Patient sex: M
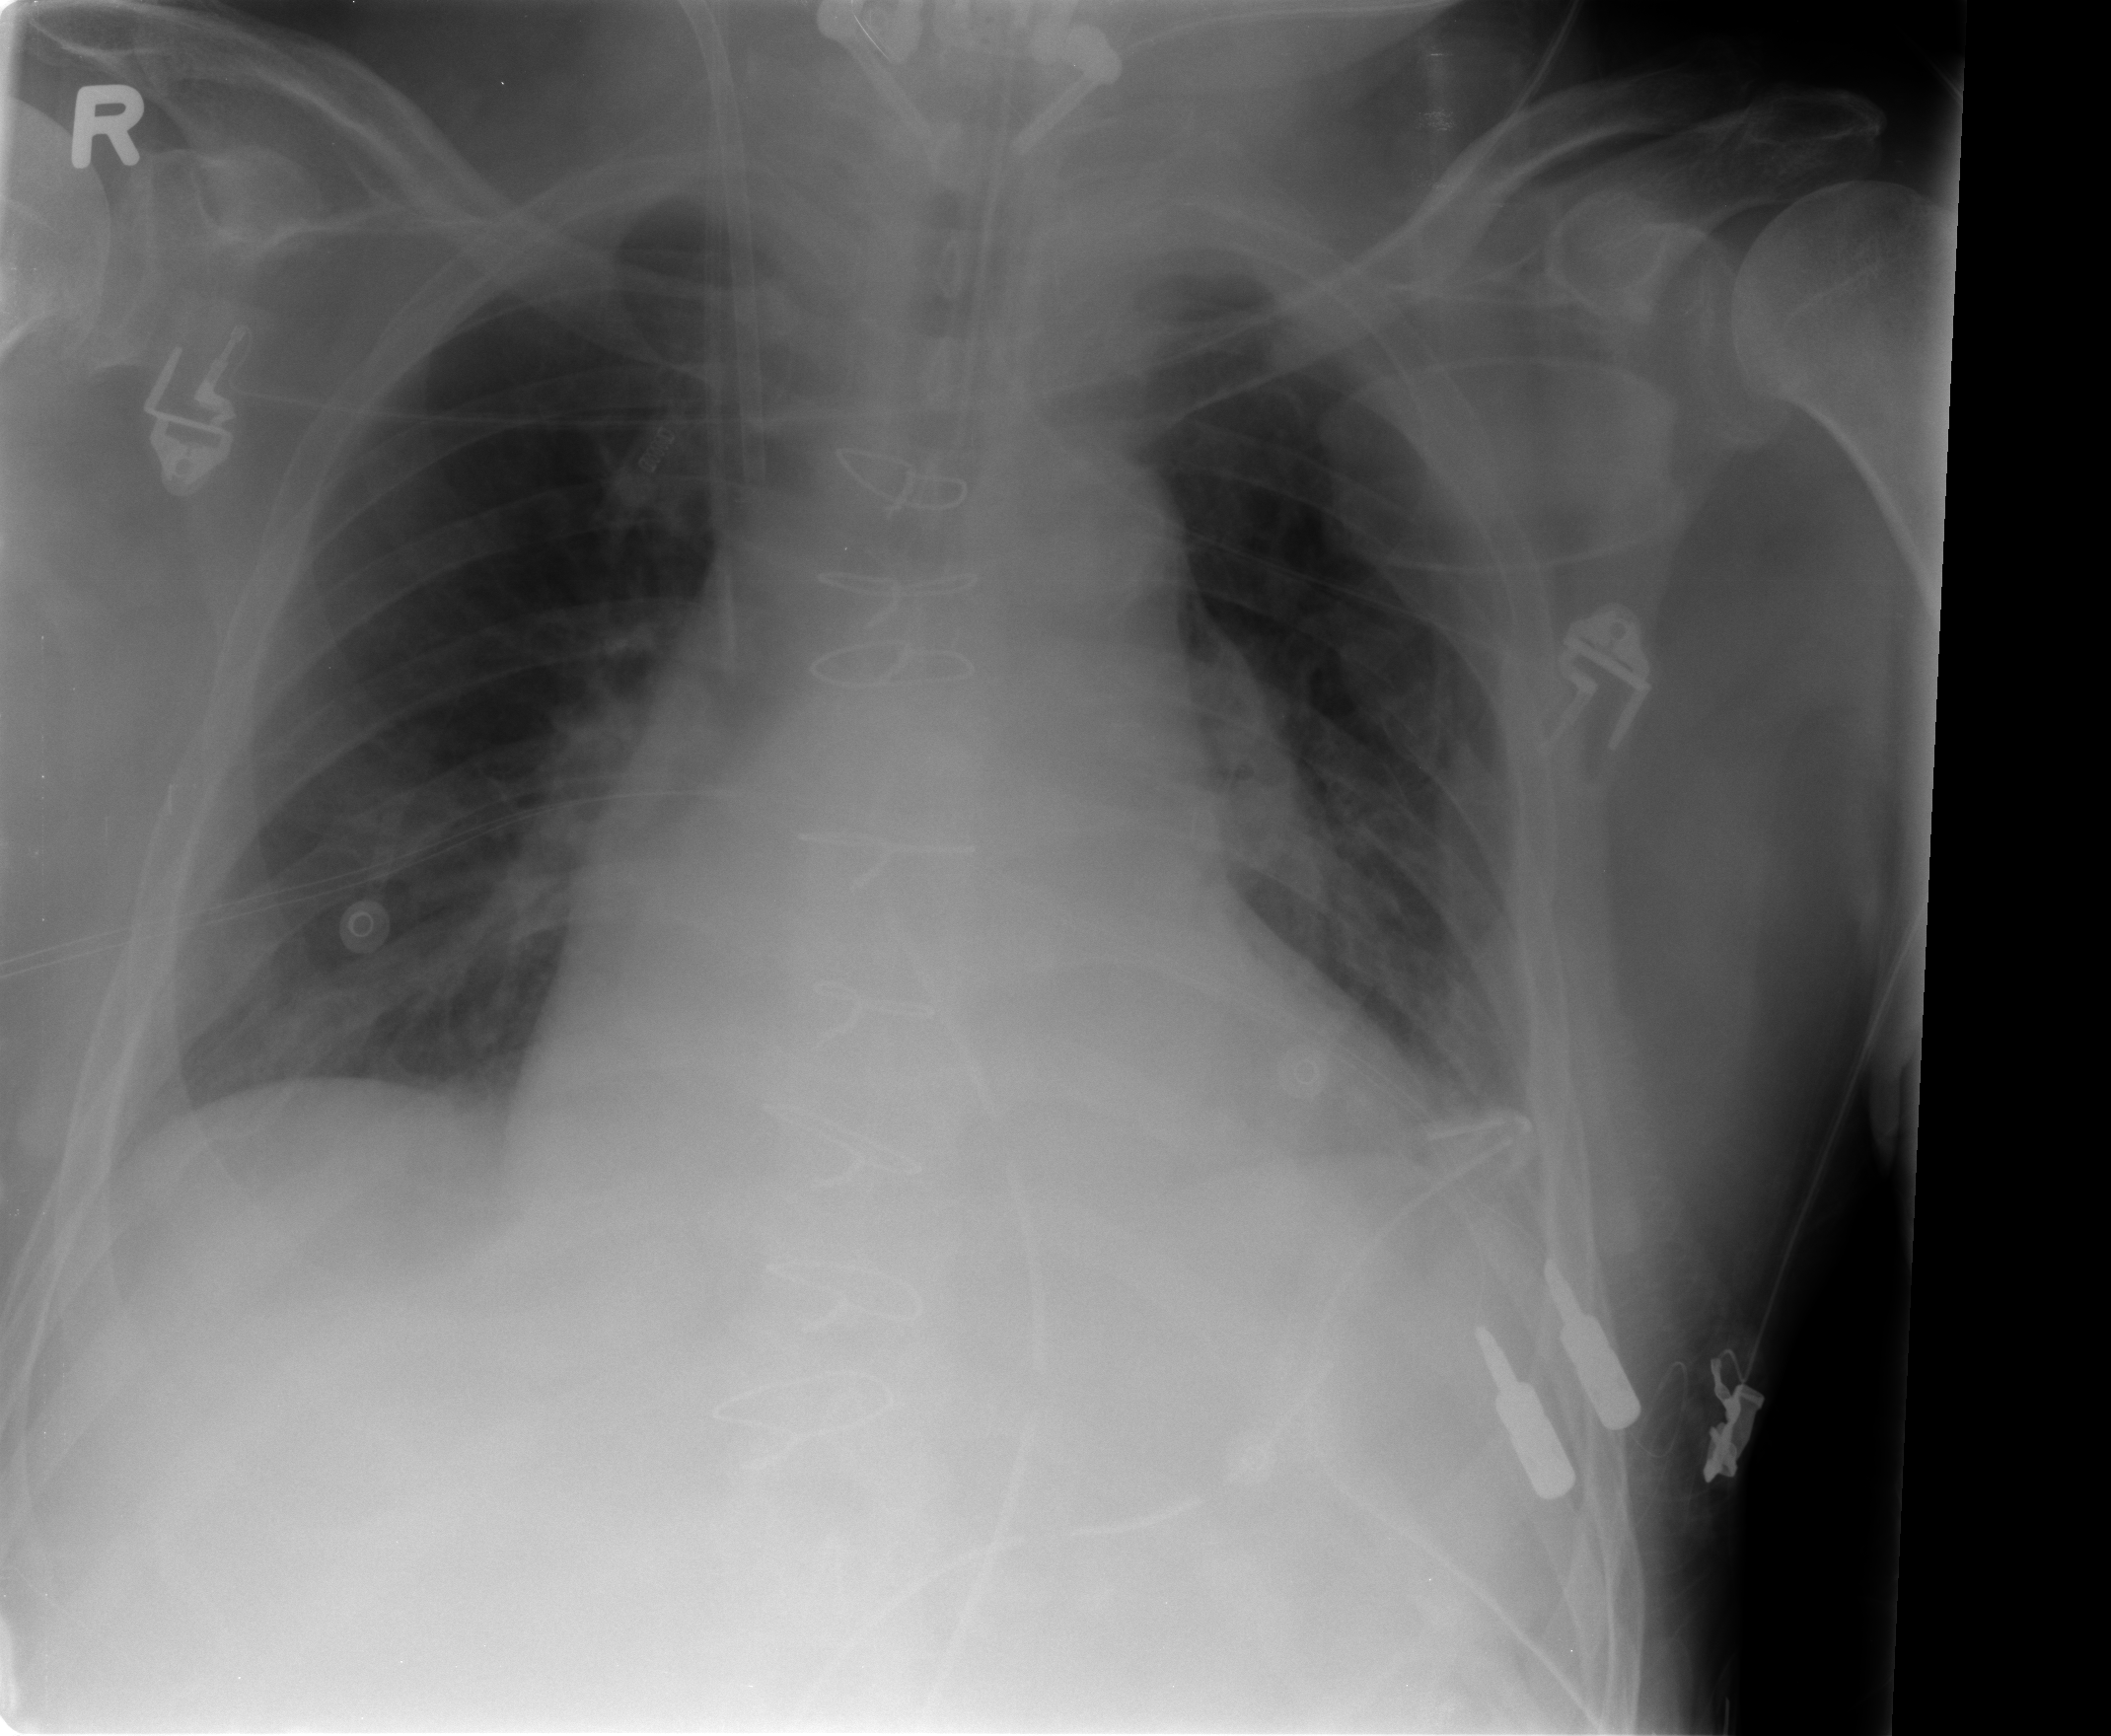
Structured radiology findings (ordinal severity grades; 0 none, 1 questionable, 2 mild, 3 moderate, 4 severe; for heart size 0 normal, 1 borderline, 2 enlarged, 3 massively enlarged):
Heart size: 2
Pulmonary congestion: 0
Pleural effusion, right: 0
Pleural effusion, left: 1
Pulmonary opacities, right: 0
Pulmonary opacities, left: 0
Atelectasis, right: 2
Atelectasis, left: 2